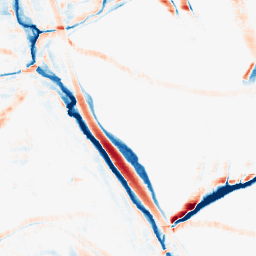
Category: morphological
Decomposition family: morphological_rect
Decomposition parameters: operation: average
width: 20
height: 10
Upsampling method: sinc_hamming
Upsampling parameters: scale: 4
kernel_size: 8
Upsampling scale: 4